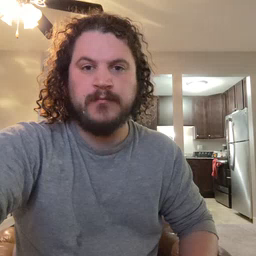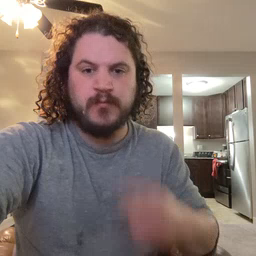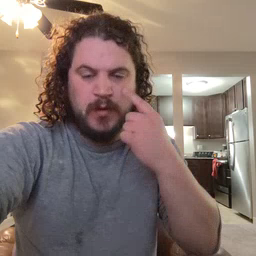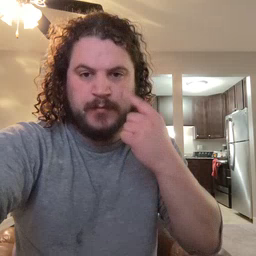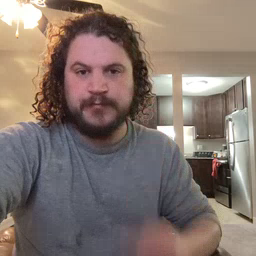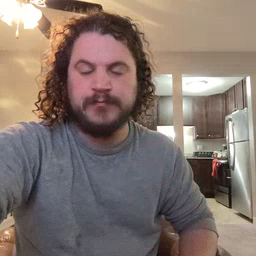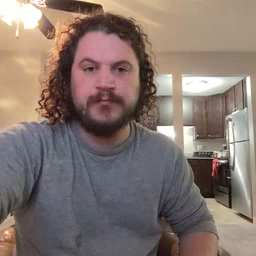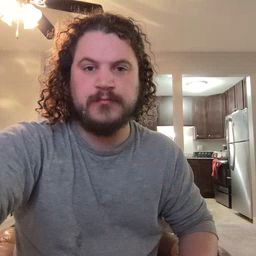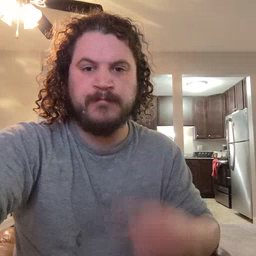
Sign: cry